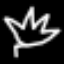
Label: leaf